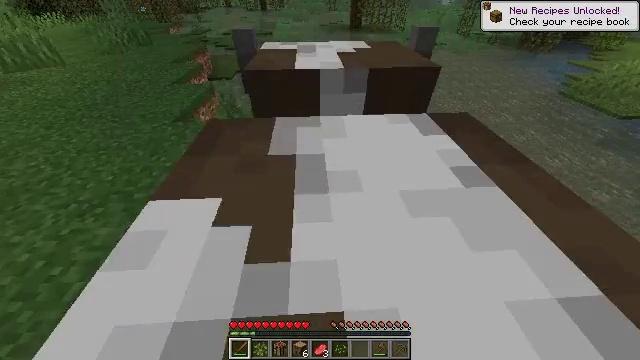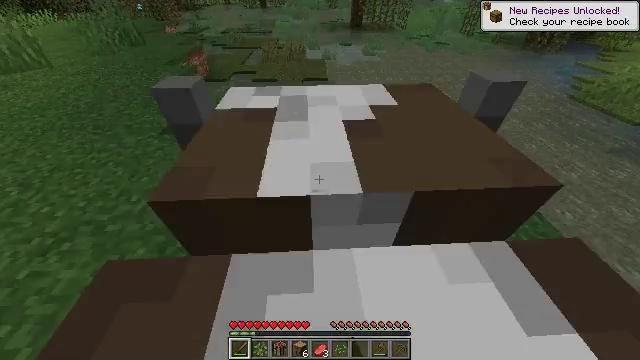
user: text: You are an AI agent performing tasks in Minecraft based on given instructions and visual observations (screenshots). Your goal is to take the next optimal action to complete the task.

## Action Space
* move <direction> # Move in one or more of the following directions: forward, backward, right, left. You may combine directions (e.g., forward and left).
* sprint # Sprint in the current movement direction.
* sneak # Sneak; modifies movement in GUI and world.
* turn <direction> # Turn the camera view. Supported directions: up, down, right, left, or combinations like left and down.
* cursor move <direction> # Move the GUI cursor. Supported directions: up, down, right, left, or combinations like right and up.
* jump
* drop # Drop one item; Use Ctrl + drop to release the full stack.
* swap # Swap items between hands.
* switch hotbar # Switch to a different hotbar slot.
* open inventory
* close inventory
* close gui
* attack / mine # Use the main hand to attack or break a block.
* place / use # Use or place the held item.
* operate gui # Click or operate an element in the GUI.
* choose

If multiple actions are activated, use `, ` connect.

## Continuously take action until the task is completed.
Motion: motion action
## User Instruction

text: Hunt a cow.
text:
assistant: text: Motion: move forward
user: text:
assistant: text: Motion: no_op